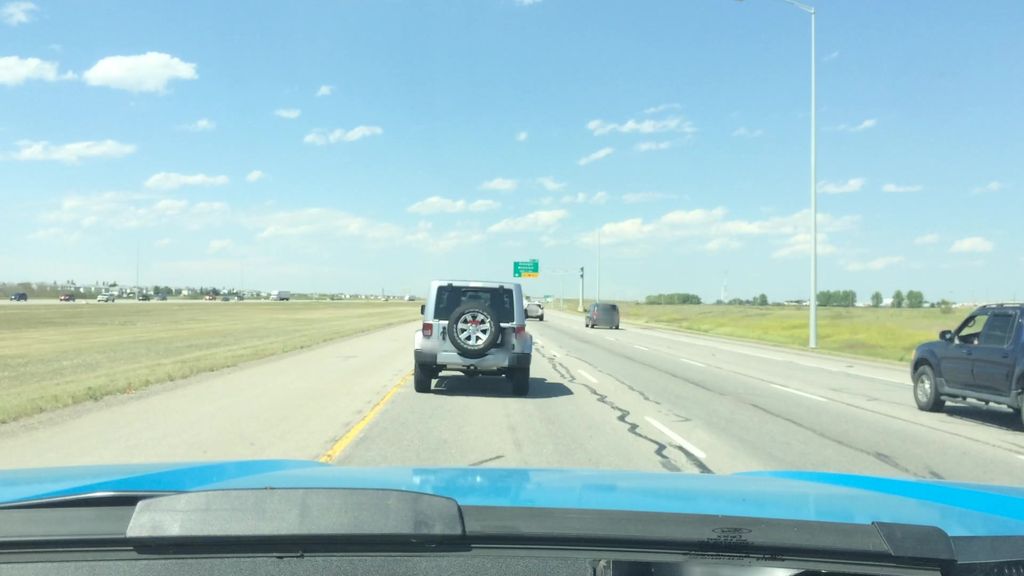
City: calgary